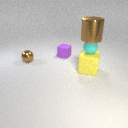
small brown metal sphere to the left of small purple rubber cube